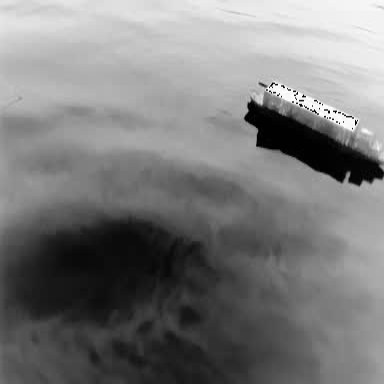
There is a fishing_boat in the infrared image.